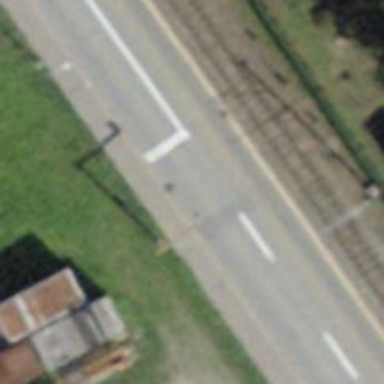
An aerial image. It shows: Road with traffic signals for signaling.